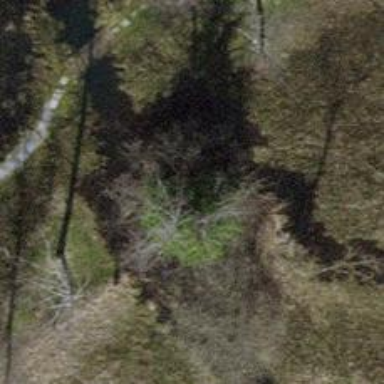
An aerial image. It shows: Evergreen tree with needle-leaved leaves.